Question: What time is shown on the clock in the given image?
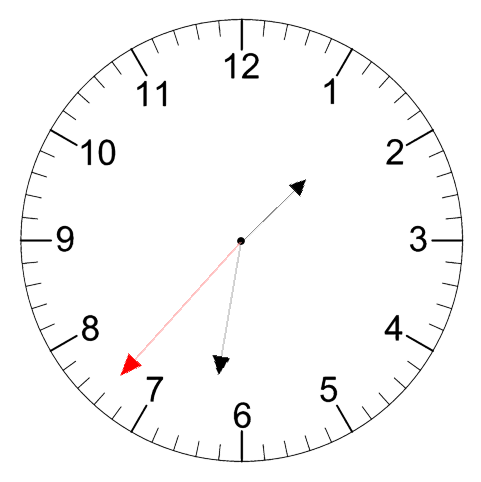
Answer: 01:31:37